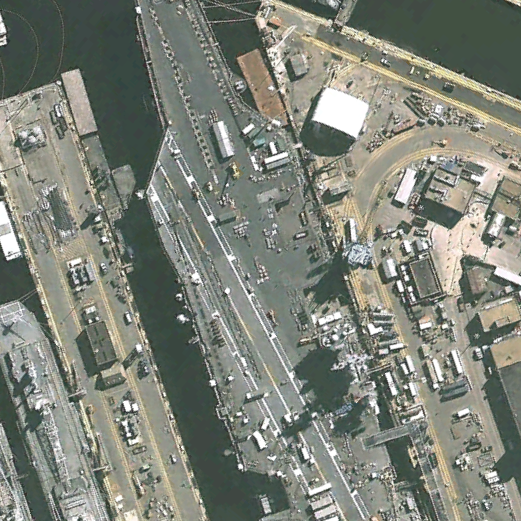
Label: aircraft_carrier